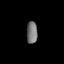
Tissue: prostate
Cell type: Fibroblasts
Senescence score: 0.7716
Nuclear area (px): 232
Mean DAPI intensity: 118.517